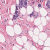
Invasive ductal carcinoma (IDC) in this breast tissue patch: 1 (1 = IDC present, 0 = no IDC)